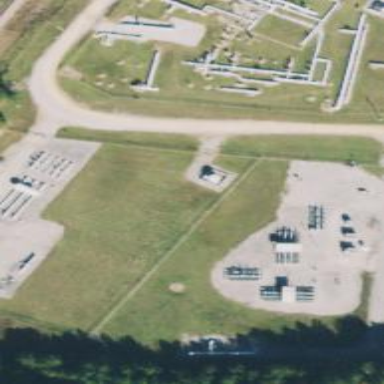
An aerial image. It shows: Industrial area with gas substation for measurement. The area is fenced.